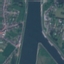
Land use / land cover: River